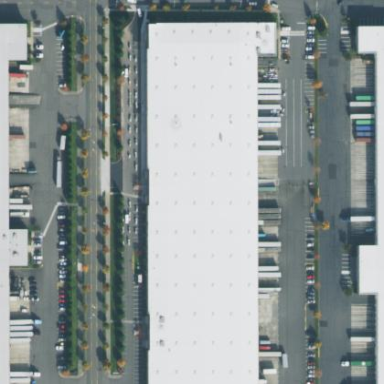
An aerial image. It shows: Warehouse building.